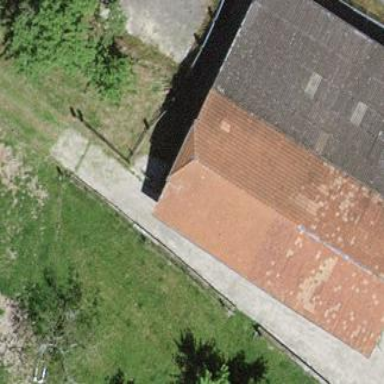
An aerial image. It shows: Rural barn.